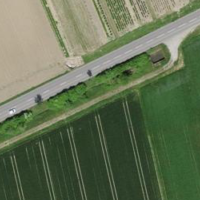
EUNIS habitat code: 52
Species observed at this site:
Cephalanthera rubra